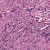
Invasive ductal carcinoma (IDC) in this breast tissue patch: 1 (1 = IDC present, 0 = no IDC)